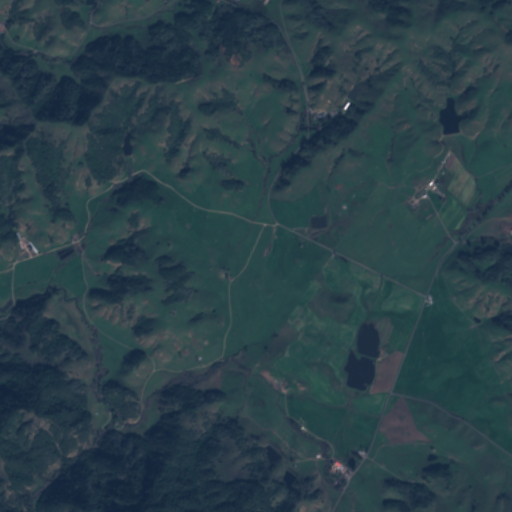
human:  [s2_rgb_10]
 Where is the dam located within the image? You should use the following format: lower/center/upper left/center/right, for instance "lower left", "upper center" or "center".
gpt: The dam is located in the upper right of the image.
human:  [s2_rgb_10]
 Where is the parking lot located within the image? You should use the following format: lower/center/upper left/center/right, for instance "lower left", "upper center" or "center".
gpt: The parking lot is located in the lower right of the image.
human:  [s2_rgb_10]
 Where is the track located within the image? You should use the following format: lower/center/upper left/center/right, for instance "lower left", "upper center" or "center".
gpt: There is no track in the image.